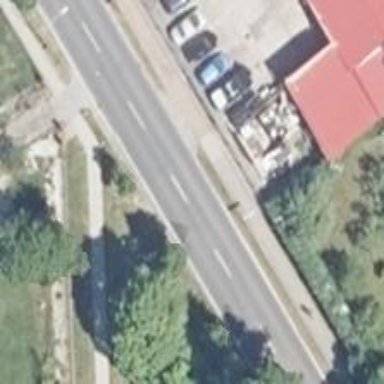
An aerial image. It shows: Secondary road with asphalt surface. There are sidewalks on both sides and cycle track on the right.